I will show an image sequence of human cooking. I have annotated the images with numbered circles. Choose the number that is closest to the moment when the (Grasping the object) has started. You are a five-time world champion in this game. Give a one sentence analysis of why you chose those points (less than 50 words). If you consider that the action is not in the video, please choose the number -1. Provide your answer at the end in a json file of this format: {"points": []}
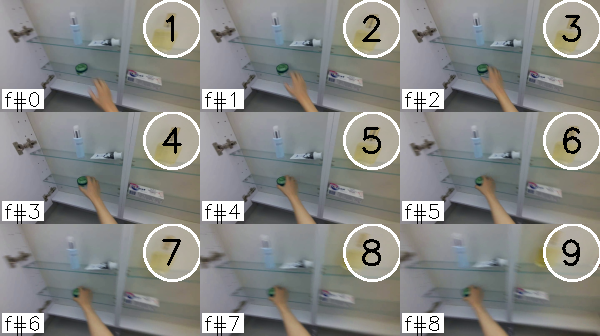
Frame 5 shows the clearest moment of hand-object contact.
{"points": [5]}